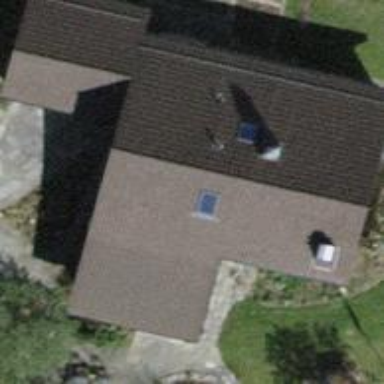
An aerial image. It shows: Building with tiled roof.